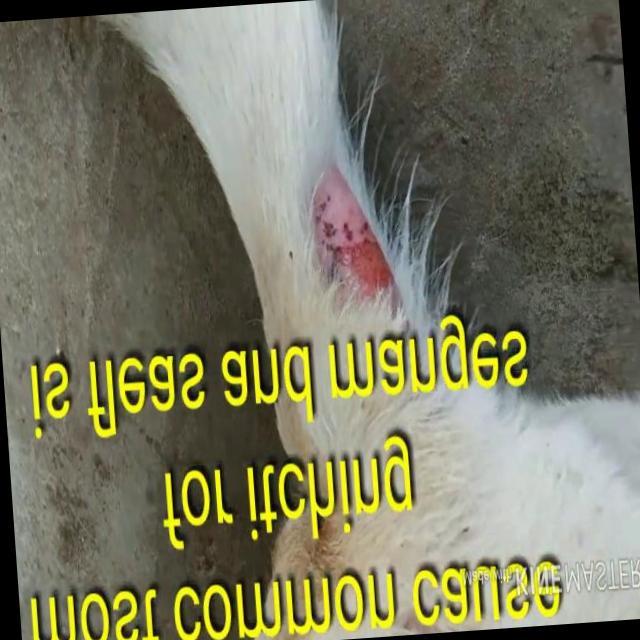
Canine dermatitis — inflammation of the skin presenting with erythema, pruritus, papules, and excoriation. May be allergic, contact, or atopic in origin.